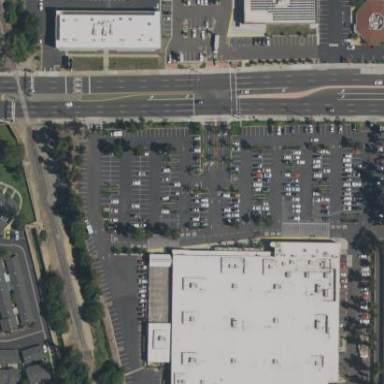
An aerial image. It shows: Retail area.